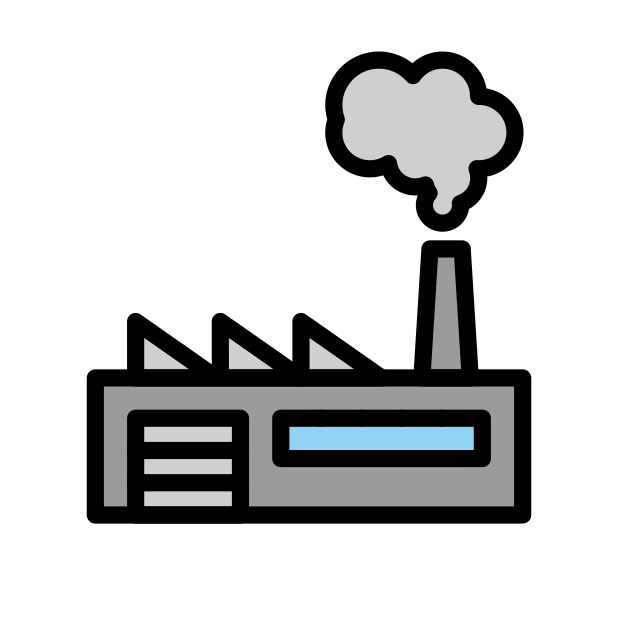
exhaust gases factory